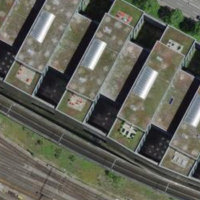
EUNIS habitat code: 57
Species observed at this site:
Cardamine pratensis